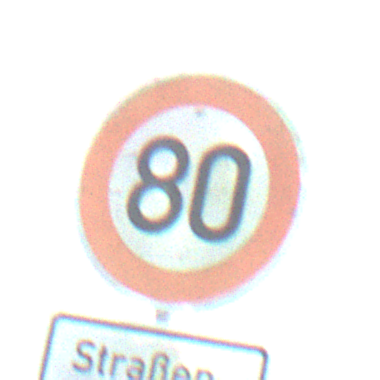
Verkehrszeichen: Geschwindigkeit80
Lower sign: HinweiseAufGefahrenDurchVerbaleAngabe3
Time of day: MorningAfternoon
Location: Outdoor (Nature)
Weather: PartlyCloudy
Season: NotSpecified
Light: Natural